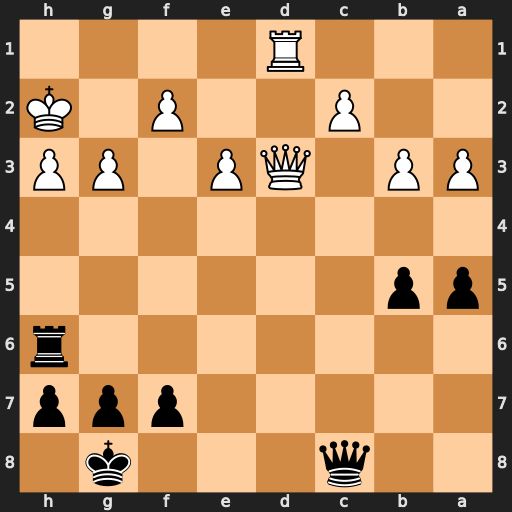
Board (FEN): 2q3k1/5ppp/7r/pp6/8/PP1QP1PP/2P2P1K/3R4
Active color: b
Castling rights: -
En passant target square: -
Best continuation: Qxh3+ Kg1 Qh1#